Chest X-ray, AP view. Patient: 69 years old, sex M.
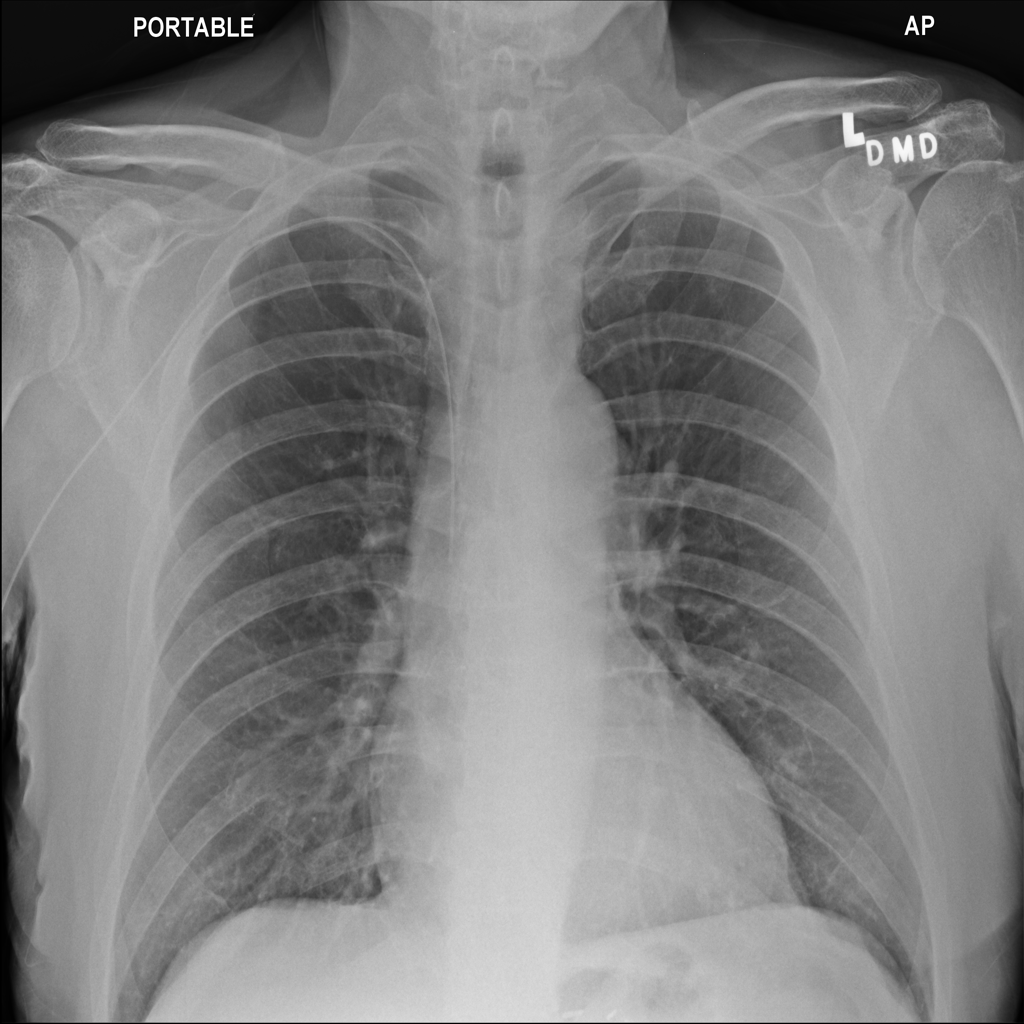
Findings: No Finding